Interaction volume radius: 5 \u00c5
Interaction volume height: 15 \u00c5
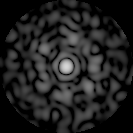
Disorder parameter: 0.8394